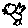
Label: bird